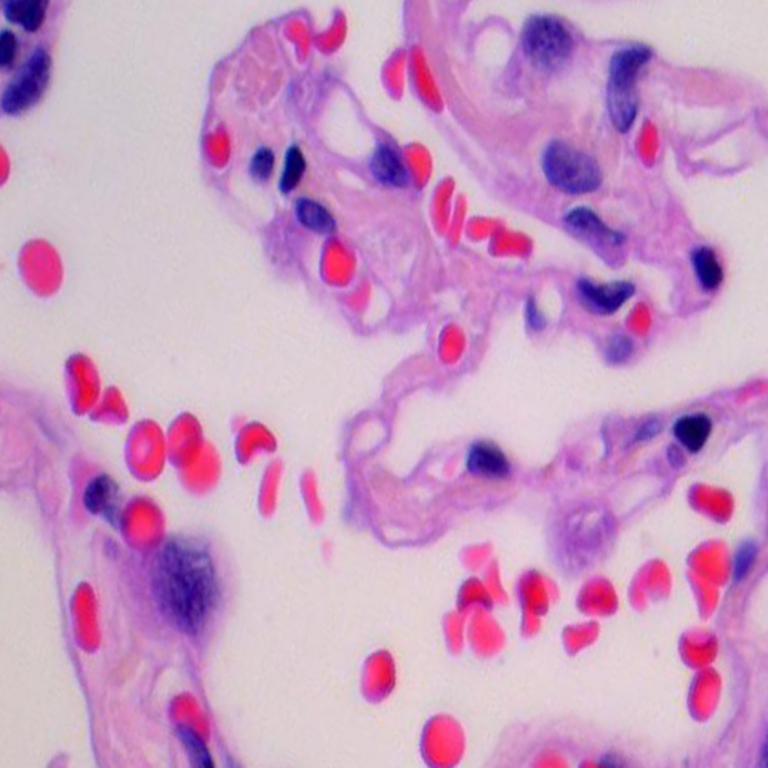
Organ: lung
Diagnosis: benign